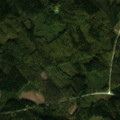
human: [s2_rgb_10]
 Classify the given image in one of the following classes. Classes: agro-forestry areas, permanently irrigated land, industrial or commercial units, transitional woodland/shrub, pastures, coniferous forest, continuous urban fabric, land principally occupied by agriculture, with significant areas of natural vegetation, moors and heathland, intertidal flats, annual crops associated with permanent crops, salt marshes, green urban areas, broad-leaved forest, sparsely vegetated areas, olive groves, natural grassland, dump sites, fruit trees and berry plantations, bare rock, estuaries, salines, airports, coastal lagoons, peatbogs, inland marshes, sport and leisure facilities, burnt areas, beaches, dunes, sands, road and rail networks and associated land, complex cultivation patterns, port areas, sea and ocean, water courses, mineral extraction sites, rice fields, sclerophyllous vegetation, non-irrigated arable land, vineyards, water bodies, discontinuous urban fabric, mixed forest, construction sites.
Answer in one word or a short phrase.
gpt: broad-leaved forest, coniferous forest, mixed forest, transitional woodland/shrub